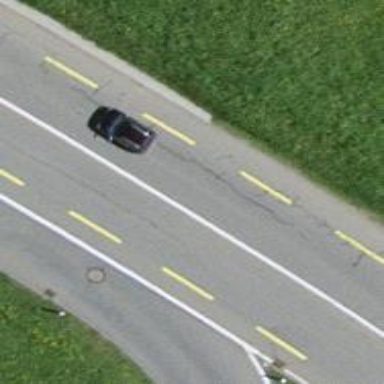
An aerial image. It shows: Secondary road with dedicated lane for cyclists.